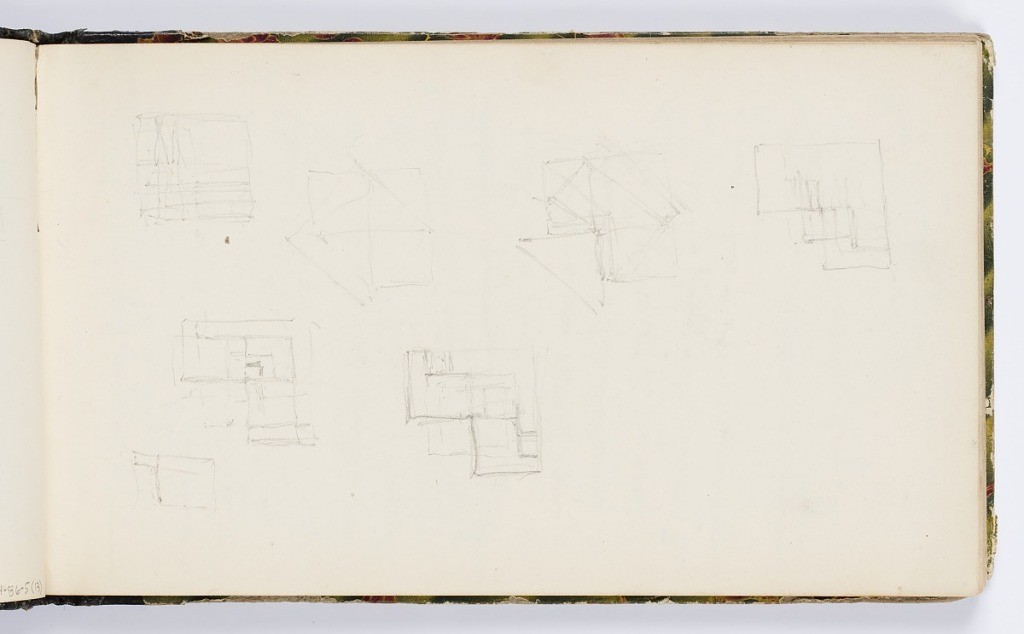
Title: Sketchbook Page
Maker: Kenyon Cox, American, 1856–1919
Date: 1875
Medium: Graphite on paper
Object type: Sketchbook folio
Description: Various geometric sketches.